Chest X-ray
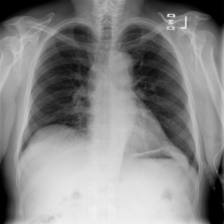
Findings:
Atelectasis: negative
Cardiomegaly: negative
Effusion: negative
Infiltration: negative
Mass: negative
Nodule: negative
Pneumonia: negative
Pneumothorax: negative
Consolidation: negative
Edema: negative
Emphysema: negative
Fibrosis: negative
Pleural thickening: negative
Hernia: negative